Question: I have a list view populated with items, some of these items have a second line associated with them.
I would like to know if there is a way that i can style that second line so it could be a smaller font, or even change the color of it.
This is how i am currently adding things to the listview.
'''
listview.Items.Add(New With {Key .name = "First Line" & vbNewLine & "Second Line", .path = path})
'''
My Listview XAML
'''
<ListView Background="transparent" Margin="10 10 10 10" x:Name="listview" HorizontalAlignment="Stretch" VerticalContentAlignment="center" VerticalAlignment="Stretch" BorderBrush="Transparent">
<ListView.View>
<GridView>
<GridViewColumn Header="name" Width="790" DisplayMemberBinding="{Binding name}" />
<GridViewColumn Header="path" Width="0" DisplayMemberBinding="{Binding path}" />
</GridView>
</ListView.View>
'''
Here is a picture of what i have at the moment so you can see what i am talking about.

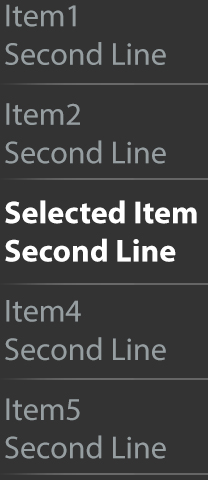
Answer: I suggest making a class for the bound data. Populate the class with information and add to the 'Items' property.
The other commenters on this thread suggest using a template. For your situation, the 'CellTemplate' is probably the best choice.
'''
<ListView Background="transparent"
Margin="10 10 10 10"
x:Name="listview"
HorizontalAlignment="Stretch"
VerticalContentAlignment="center"
VerticalAlignment="Stretch"
BorderBrush="Transparent">
<ListView.View>
<GridView>
<GridViewColumn Header="name"
Width="400" >
<GridViewColumn.CellTemplate>
<DataTemplate>
<StackPanel Orientation="Vertical">
<TextBlock FontSize="25"
Text="{Binding FirstLine}" />
<TextBlock FontSize="15" Foreground='Orange'
Text="{Binding SecondLine}" />
</StackPanel>
</DataTemplate>
</GridViewColumn.CellTemplate>
</GridViewColumn>
<GridViewColumn Header="path"
Width="200"
DisplayMemberBinding="{Binding Path}" />
</GridView>
</ListView.View>
</ListView>
'''
'''
Class MainWindow
Private Sub MainWindow_Loaded(sender As Object, e As RoutedEventArgs) Handles Me.Loaded
For index = 1 To 5
listview.Items.Add(New BoundDocument With {.FirstLine = index.ToString("D2") & " First Line",
.SecondLine = "Second Line --" & index.ToString("D2"),
.Path = "Path " & index})
Next
End Sub
End Class
Public Class BoundDocument
Public Property FirstLine As String
Public Property SecondLine As String
Public Property Path As String
End Class
'''